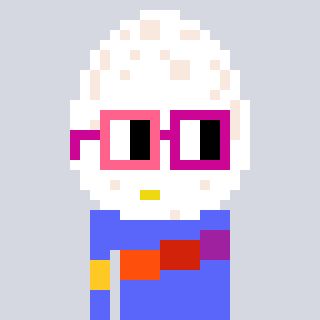
a pixel art character with square pink and red glasses, a egg-shaped head and a purple-colored body on a cool background